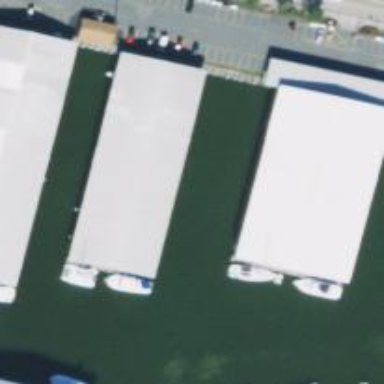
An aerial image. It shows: Boathouse building.